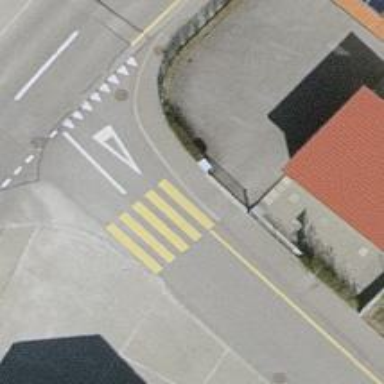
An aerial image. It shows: Zebra crossing on the road.